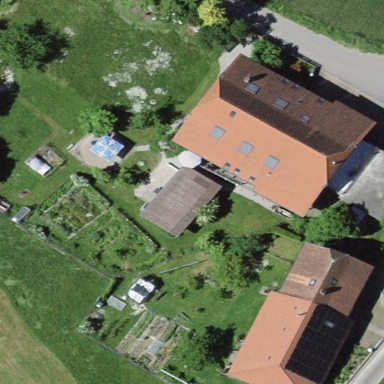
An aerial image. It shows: Farmyard area.